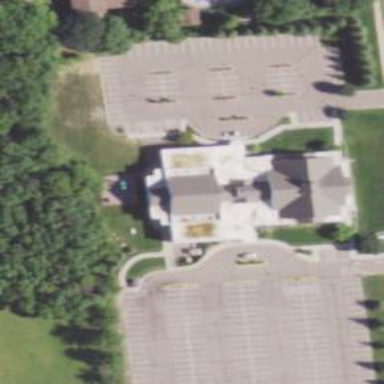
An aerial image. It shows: Building that is place of worship.